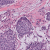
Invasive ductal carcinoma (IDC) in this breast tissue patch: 1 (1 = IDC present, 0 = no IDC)